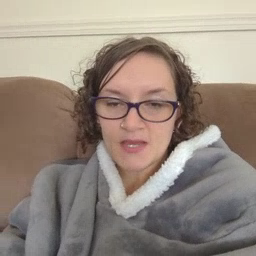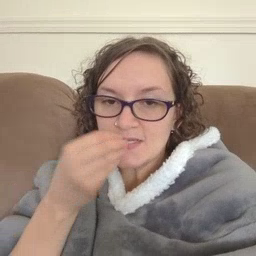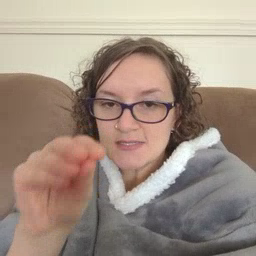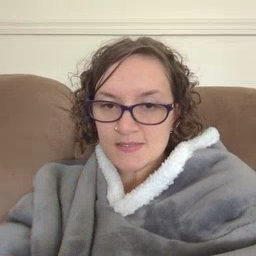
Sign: kiss